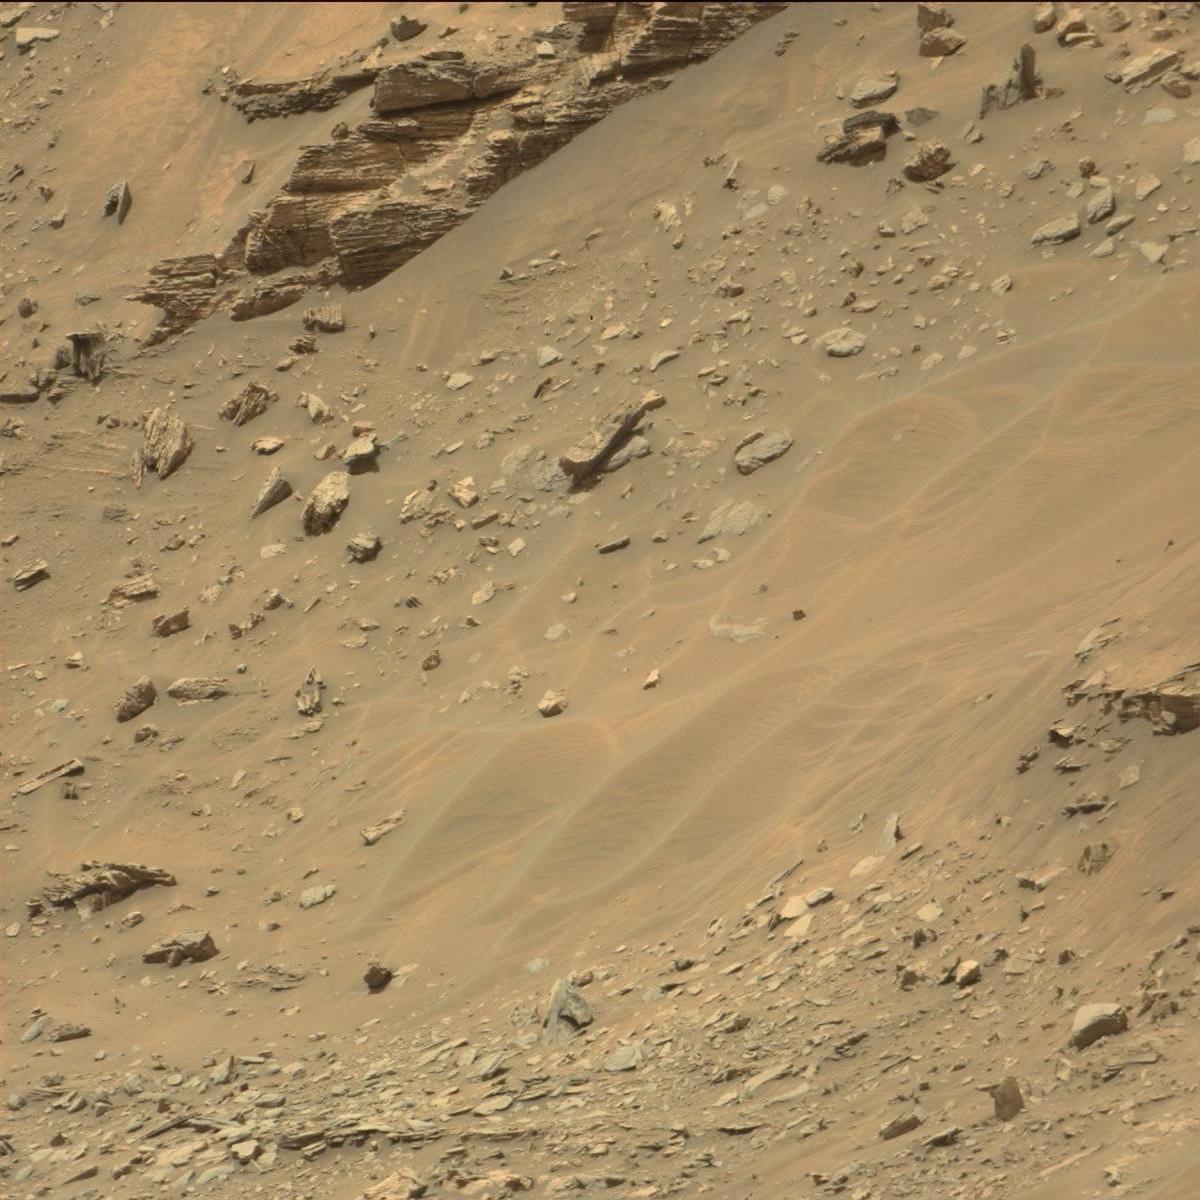
Terrain classes present: Bedrock, Rock, Sand / Soil